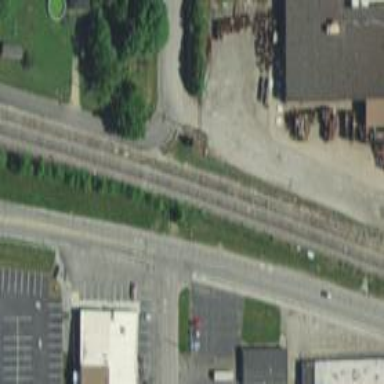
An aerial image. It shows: Railway siding for service.